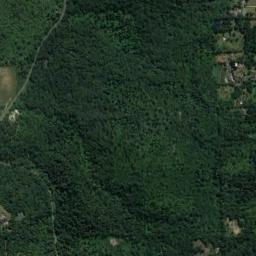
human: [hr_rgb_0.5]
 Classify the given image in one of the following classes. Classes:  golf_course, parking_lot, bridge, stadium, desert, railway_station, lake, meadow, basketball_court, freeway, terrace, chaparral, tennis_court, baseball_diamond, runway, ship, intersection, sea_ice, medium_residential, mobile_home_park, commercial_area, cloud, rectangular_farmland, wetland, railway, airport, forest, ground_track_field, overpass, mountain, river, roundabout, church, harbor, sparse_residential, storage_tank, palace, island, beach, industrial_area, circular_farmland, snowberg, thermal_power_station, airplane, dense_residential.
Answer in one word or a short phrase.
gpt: forest